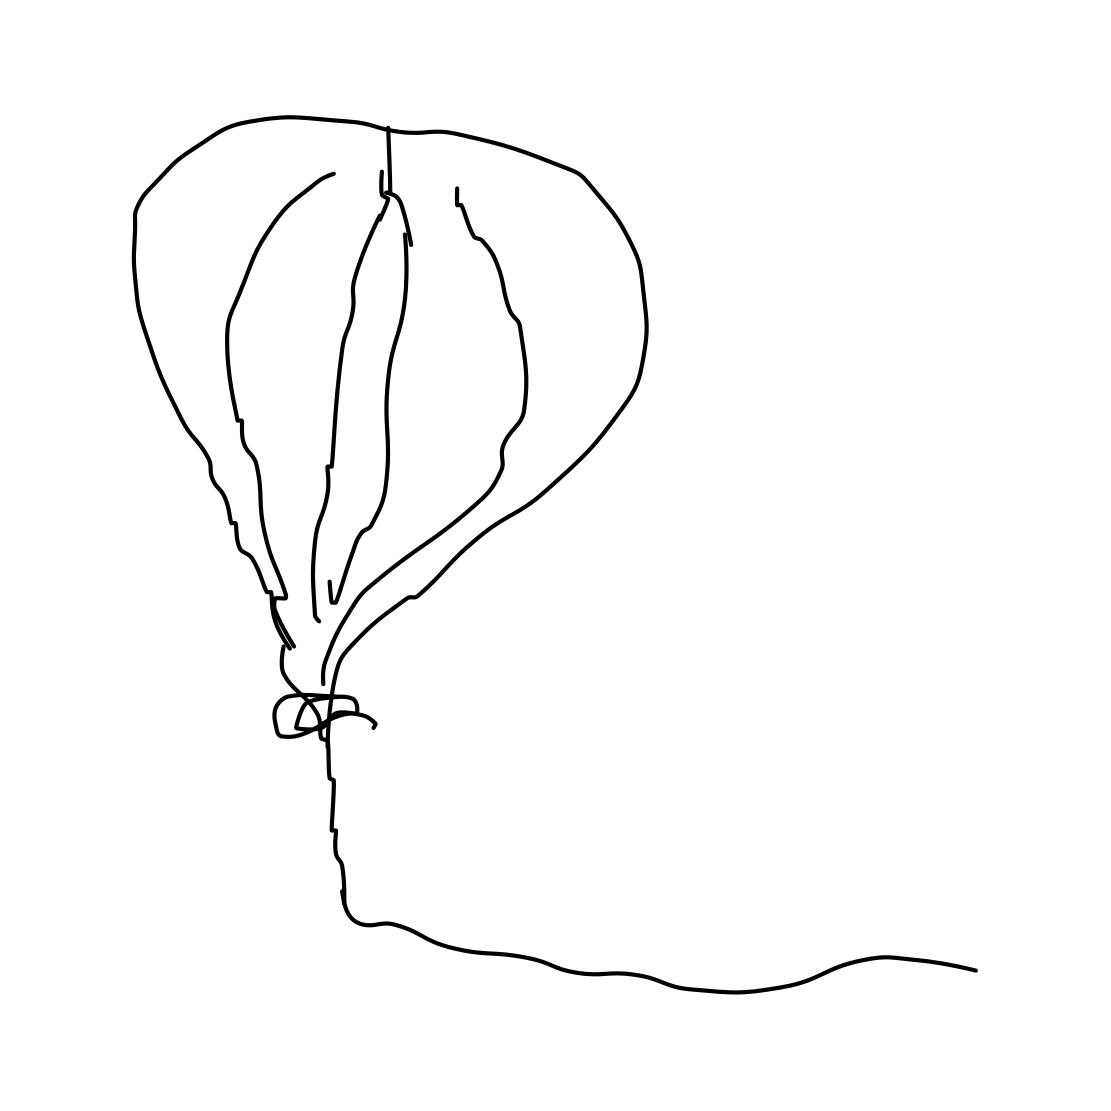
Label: hot air balloon